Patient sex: F
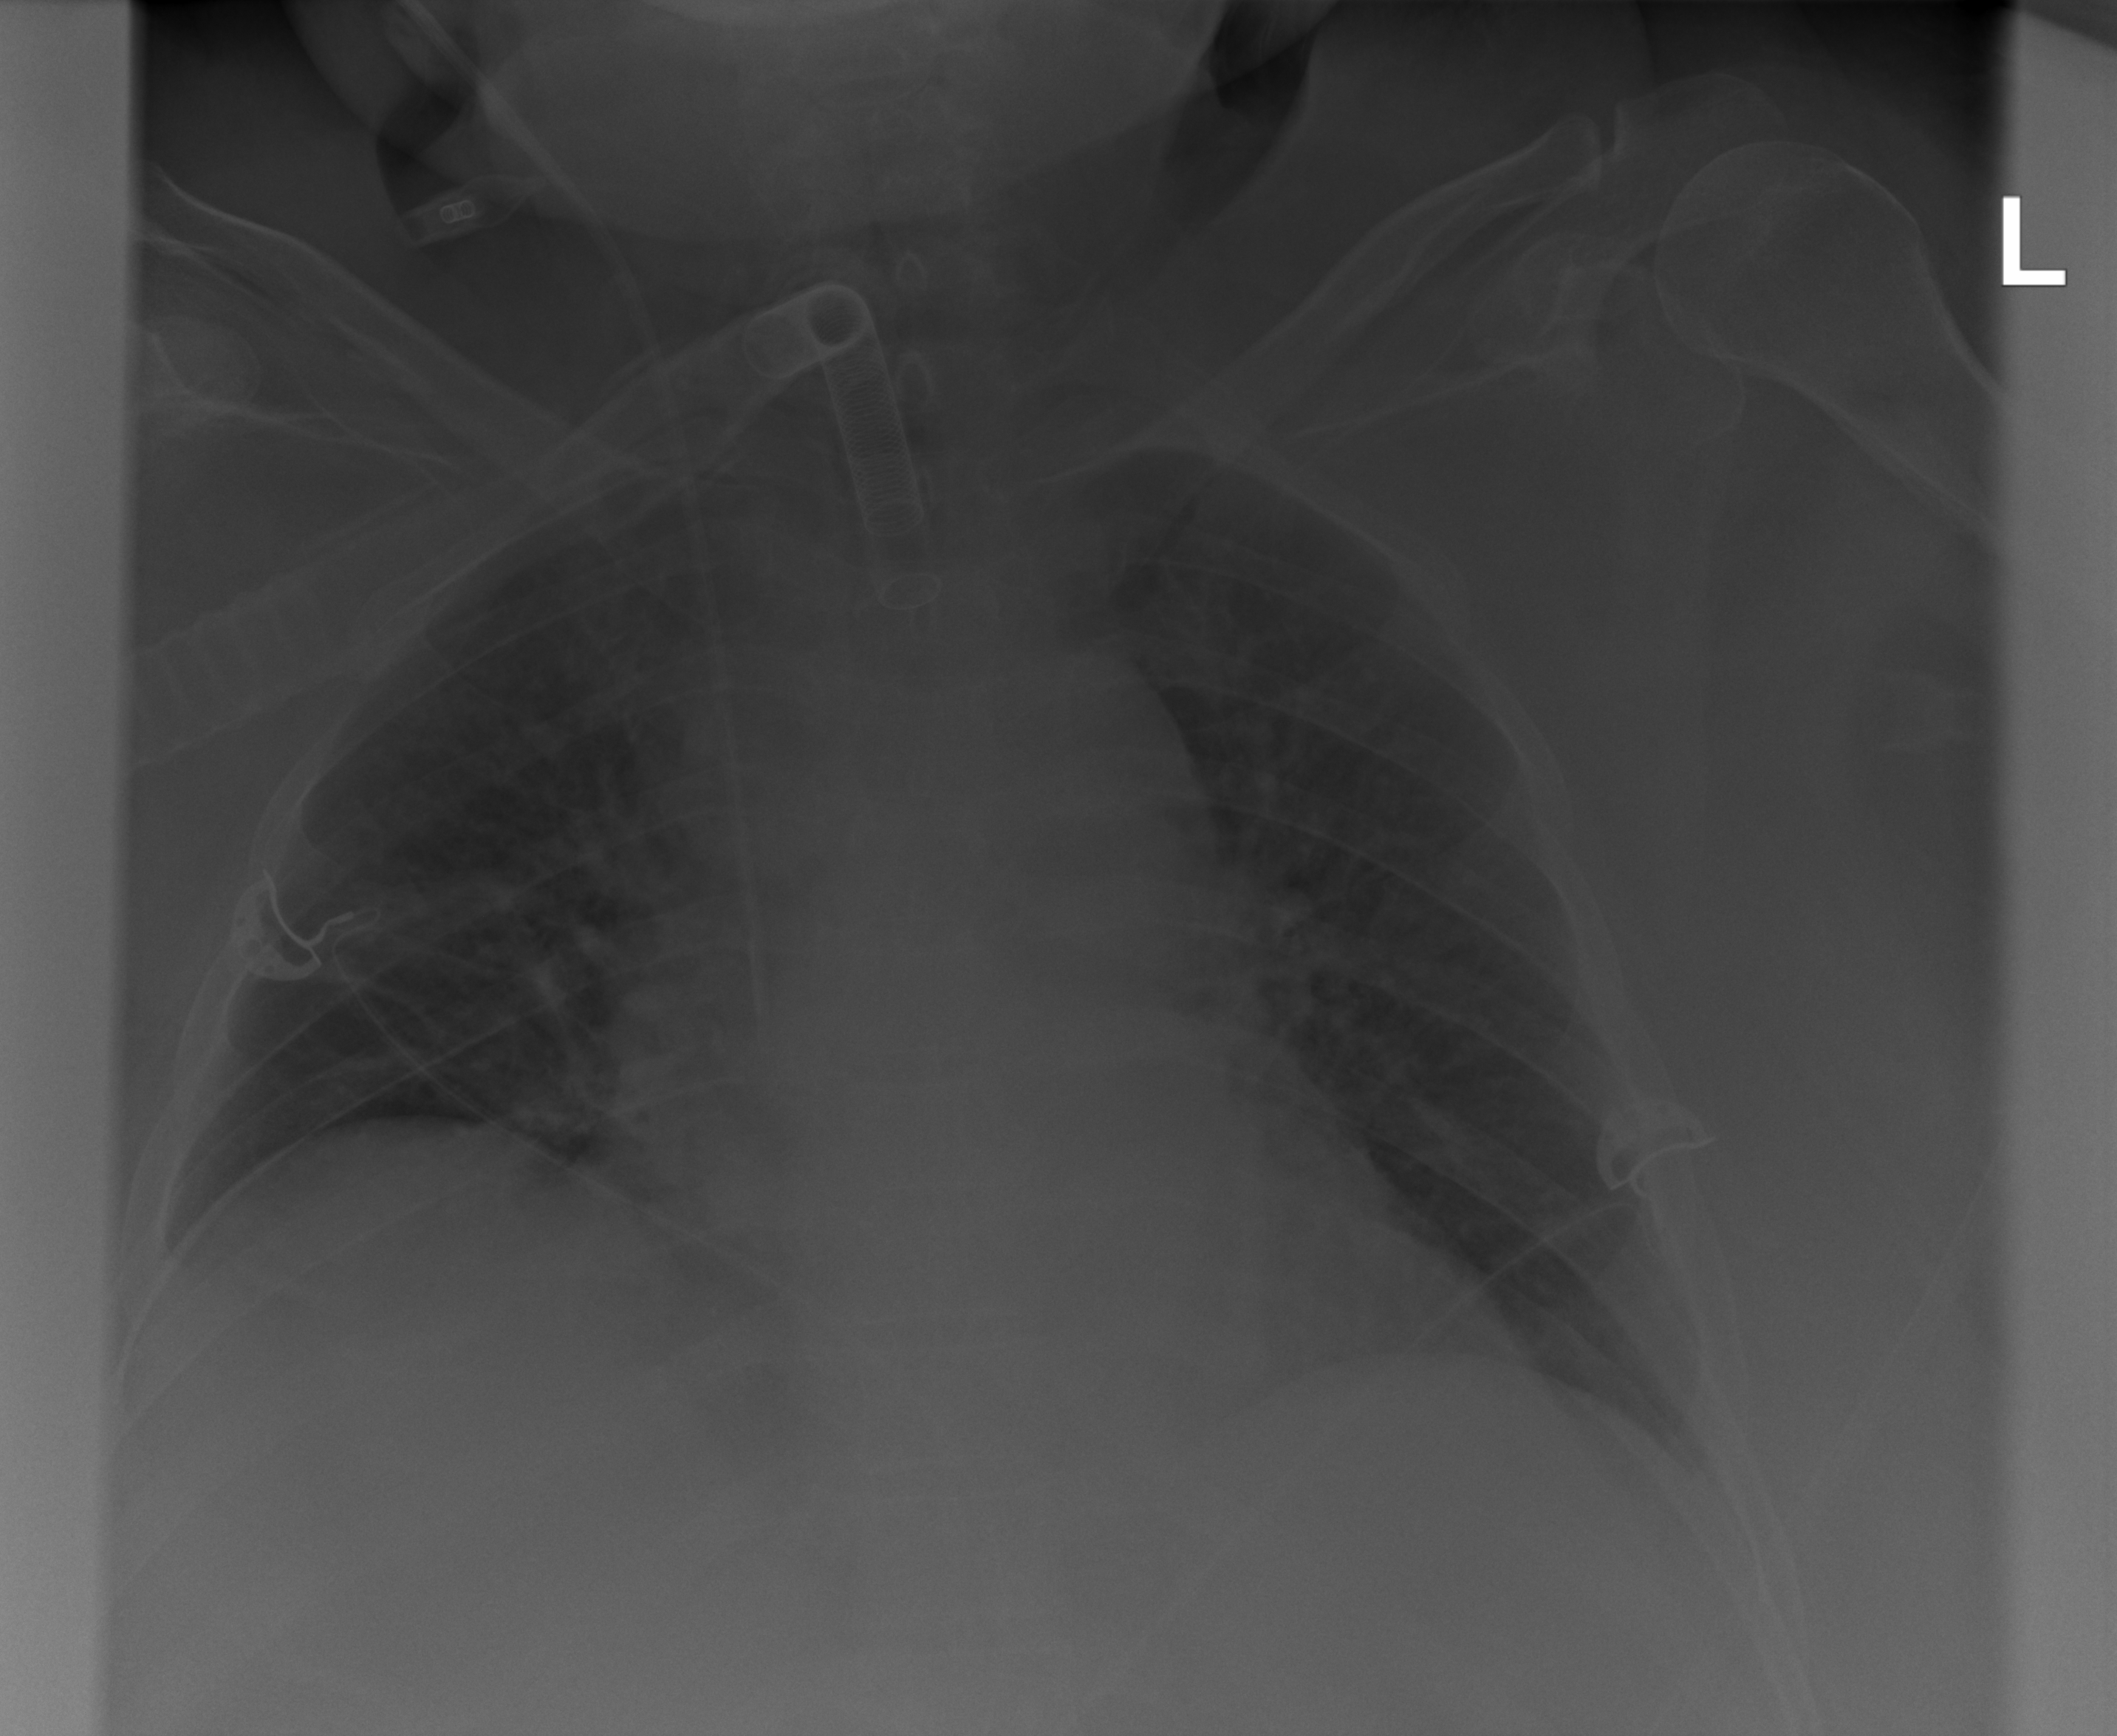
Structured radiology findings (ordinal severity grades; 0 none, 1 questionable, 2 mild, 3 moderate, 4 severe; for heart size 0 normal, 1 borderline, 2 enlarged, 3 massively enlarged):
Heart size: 2
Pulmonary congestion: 2
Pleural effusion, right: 2
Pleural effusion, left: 0
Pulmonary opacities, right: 2
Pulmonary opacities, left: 2
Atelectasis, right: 2
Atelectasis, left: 0